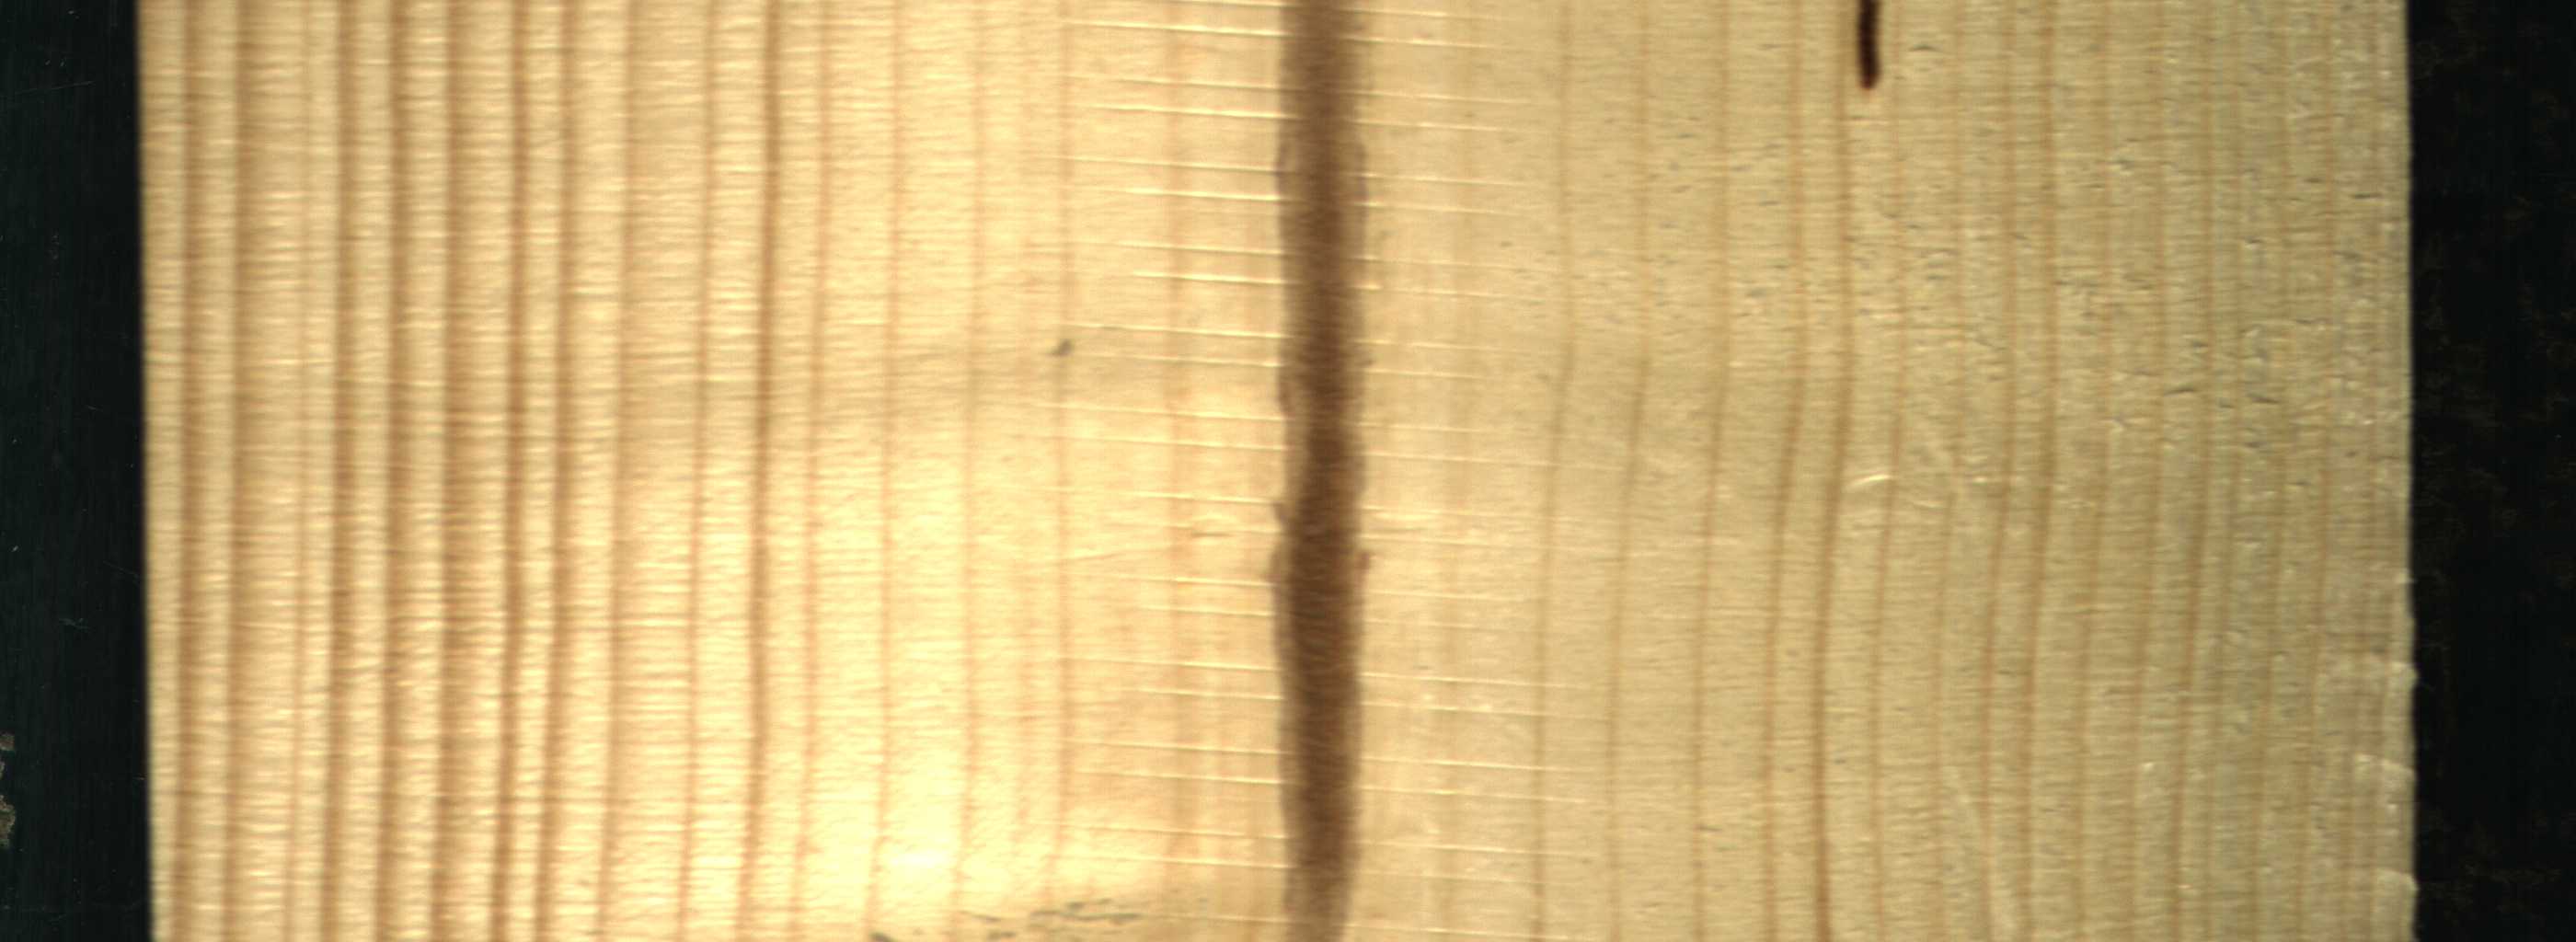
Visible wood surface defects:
Marrow
resin